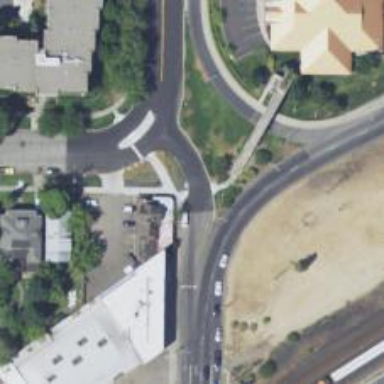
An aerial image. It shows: Unmarked crossing on the road.